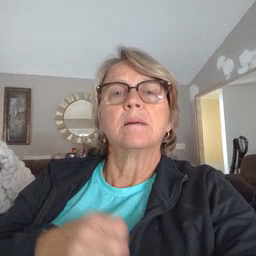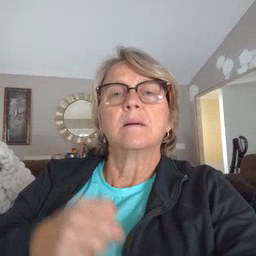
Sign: red